Question: I am trying to create a list view as follows:-

Now, I have made the list view work successfully using the WearableListView adapter. However, I am using static images in the ImageView. What I want is to create this gray and blue kind of animation when a particular list element is focused while scrolling. How do I do that? I tried using a selector xml file for the ImageView but it seems this ListView doesnt make use of this selector(android:state-focused, selected, pressed-nothing works). Any idea how do I get what I want? Hope I made my question clear. Thanks.
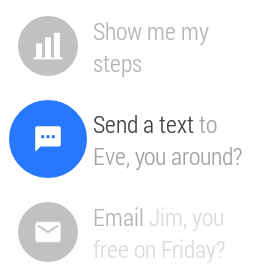
Answer: Yes you are right, image selector doesn't work, why? I don't know exactly and we don't have any documentation on it to read.
But fortunately I have implemented this scenario successfully and it's almost similar to the default settings screen.
For workaround, I have set circle color inside below methods:
1. onScaleUpStart() - Set circle color for selected item
2. onScaleDownStart() - Set circle color for non-selected items.
I have taken CircleImageView and TextView inside my item layout. Example code could be:
'''
private final class MyItemView extends FrameLayout implements WearableListView.Item {
final CircledImageView image;
final TextView text;
private float mScale;
private final int mFadedCircleColor;
private final int mChosenCircleColor;
public MyItemView(Context context) {
super(context);
View.inflate(context, R.layout.wearablelistview_item, this);
image = (CircledImageView) findViewById(R.id.image);
text = (TextView) findViewById(R.id.text);
mFadedCircleColor = getResources().getColor(android.R.color.darker_gray);
mChosenCircleColor = getResources().getColor(android.R.color.holo_blue_dark);
}
@Override
public float getProximityMinValue() {
return mDefaultCircleRadius;
}
@Override
public float getProximityMaxValue() {
return mSelectedCircleRadius;
}
@Override
public float getCurrentProximityValue() {
return mScale;
}
@Override
public void setScalingAnimatorValue(float value) {
mScale = value;
image.setCircleRadius(mScale);
image.setCircleRadiusPressed(mScale);
}
@Override
public void onScaleUpStart() {
image.setAlpha(1f);
text.setAlpha(1f);
image.setCircleColor(mChosenCircleColor);
}
@Override
public void onScaleDownStart() {
image.setAlpha(0.5f);
text.setAlpha(0.5f);
image.setCircleColor(mFadedCircleColor);
}
}
'''